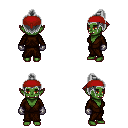
a pixel art fantasy rpg character, female body template, orc, green skin, brown robe, white pants, gray short topknot hairstyle, red bandana, metal gloves, four views (front, back, left, right), 2x2 character sprite sheet, small pixel art, hard edges, no anti-aliasing